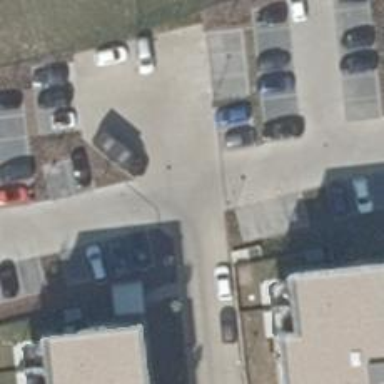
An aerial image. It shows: Residential road with sidewalk on the left side.